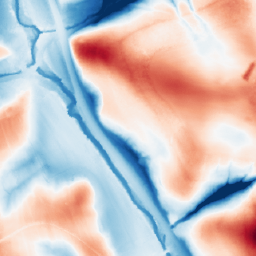
Category: edge_preserving
Decomposition family: guided
Decomposition parameters: radius: 32
eps: 0.01
Upsampling method: nearest
Upsampling parameters: scale: 2
Upsampling scale: 2